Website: crate-barrel
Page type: billing-address
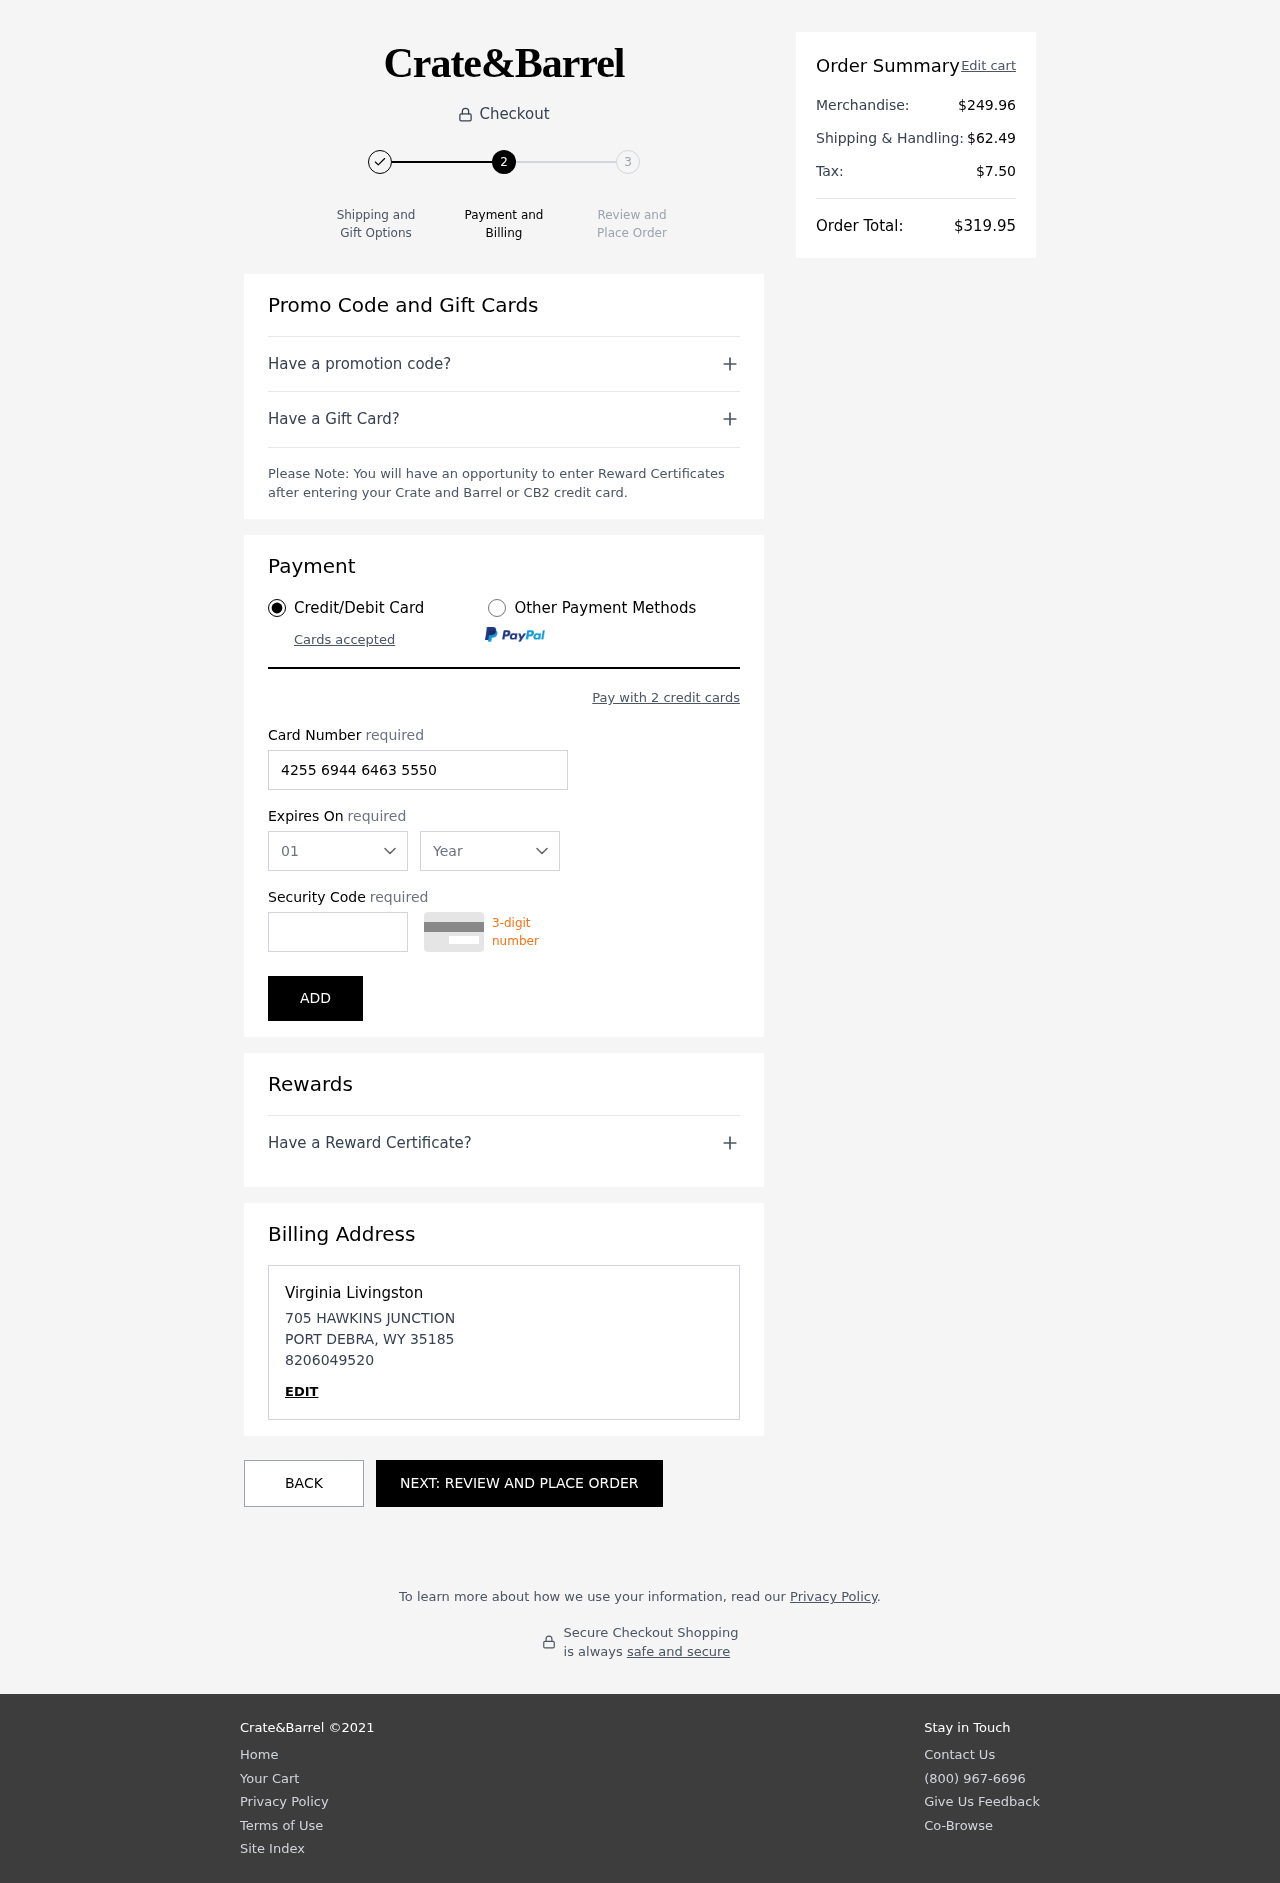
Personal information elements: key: PII_CARD_CVV
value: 257
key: PII_CARD_EXPIRY_MONTH
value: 01
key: PII_CARD_EXPIRY_YEAR
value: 26
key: PII_CARD_NUMBER
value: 4255 6944 6463 5550
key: PII_CITY
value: PORT DEBRA
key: PII_FULLNAME
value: Virginia Livingston
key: PII_PHONE
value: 8206049520
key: PII_POSTCODE
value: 35185
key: PII_STATE_ABBR
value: WY
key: PII_STREET
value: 705 HAWKINS JUNCTION
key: PII_FIRSTNAME
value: Virginia
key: PII_LASTNAME
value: Livingston
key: PII_PHONE_LINE
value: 9520
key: PII_PHONE_SUFFIX
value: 9520
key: PII_POSTCODE_FULL
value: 35185
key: PII_PHONE2
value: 8206049520
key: PII_PHONE3
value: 8206049520
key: PII_FULLNAME2
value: Virginia Livingston
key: PII_FULLNAME3
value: Virginia Livingston
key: PII_FIRSTNAME2
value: Virginia
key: PII_FIRSTNAME3
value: Virginia
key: PII_LASTNAME2
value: Livingston
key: PII_LASTNAME3
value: Livingston
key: PII_FIRSTNAME_DERIVED
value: Virginia
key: PII_LASTNAME_DERIVED
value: Livingston
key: PII_PHONE_NUMERIC
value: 8206049520
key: PII_PHONE_LINE_NUMERIC
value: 9520
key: PII_PHONE_SUFFIX_NUMERIC
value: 9520
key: PII_POSTCODE_NUMERIC
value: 35185
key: PII_PHONE2_NUMERIC
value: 8206049520
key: PII_PHONE3_NUMERIC
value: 8206049520
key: PII_FULLNAME_DERIVED
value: Virginia Livingston
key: PII_NAME_FULL_DERIVED
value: Virginia Livingston
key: PII_PHONE_DIGITS
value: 8206049520
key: PII_PHONE_LAST4
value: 9520
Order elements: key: ORDER_SUBTOTAL
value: $249.96
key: ORDER_SHIPPING_COST
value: $62.49
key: ORDER_TAX
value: $7.50
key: ORDER_TOTAL
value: $319.95